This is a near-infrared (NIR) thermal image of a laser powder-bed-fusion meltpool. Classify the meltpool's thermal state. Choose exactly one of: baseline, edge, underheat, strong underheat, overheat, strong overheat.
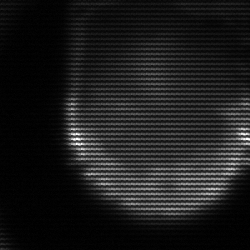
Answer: edge